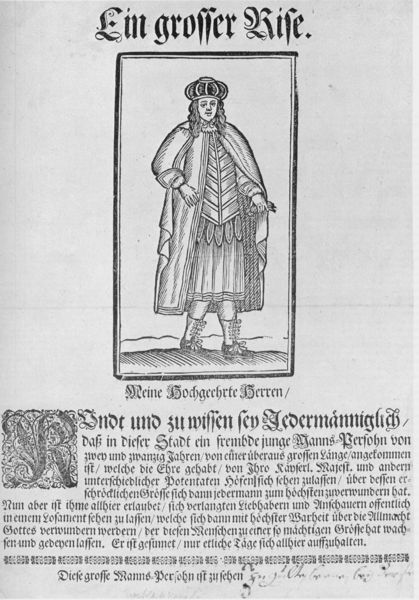
Titel: Ein grosser Rise.
Standort: Wolfenbüttel
Institution: Herzog August Bibliothek
Schlagwörter: mann, weiß, hut, schwarz, rock, jacke, mütze, gesicht, pelz, rahmen, ärmel, bild, bildnis, herr, hände, feld, boden, gewand, haare, lange haare, mantel, adel, blatt, krone, locken, deutschland, fell, schrift, schuhe, grafik, rand, könig, deutsch, buch, druck, stich, titel, seite, illustration, text, zeitung, bericht, beschriftung, initiale, überschrift, stiefel, rüstung, buchdruck, buchseite, ganzfigur, brief, reise, wams, zeilen, fraktur, flugblatt, altdeutsch, beschreibung, stick, nachricht, majuskel, seriendruck, riese, ein großer rise, stahlstich, handschug, ein großer riese